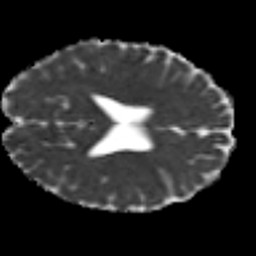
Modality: MD
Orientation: axial
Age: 37
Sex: female
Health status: ill
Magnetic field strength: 3 T
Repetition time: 9 s
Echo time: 0.093 s